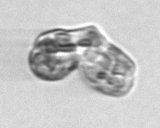
Label: Karenia